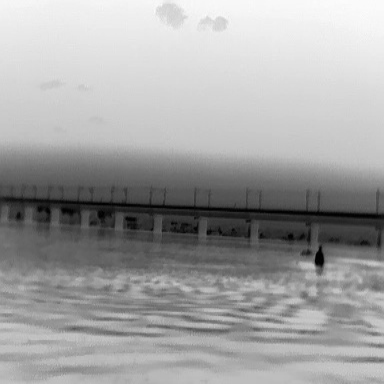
There is a warship in the infrared image.